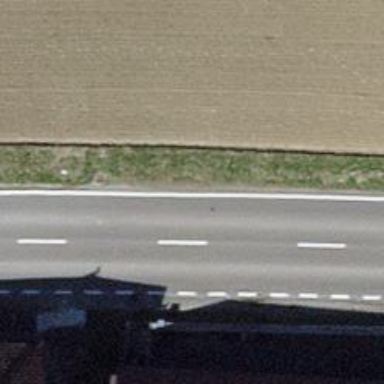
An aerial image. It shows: Primary road with asphalt surface.